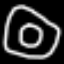
Label: donut